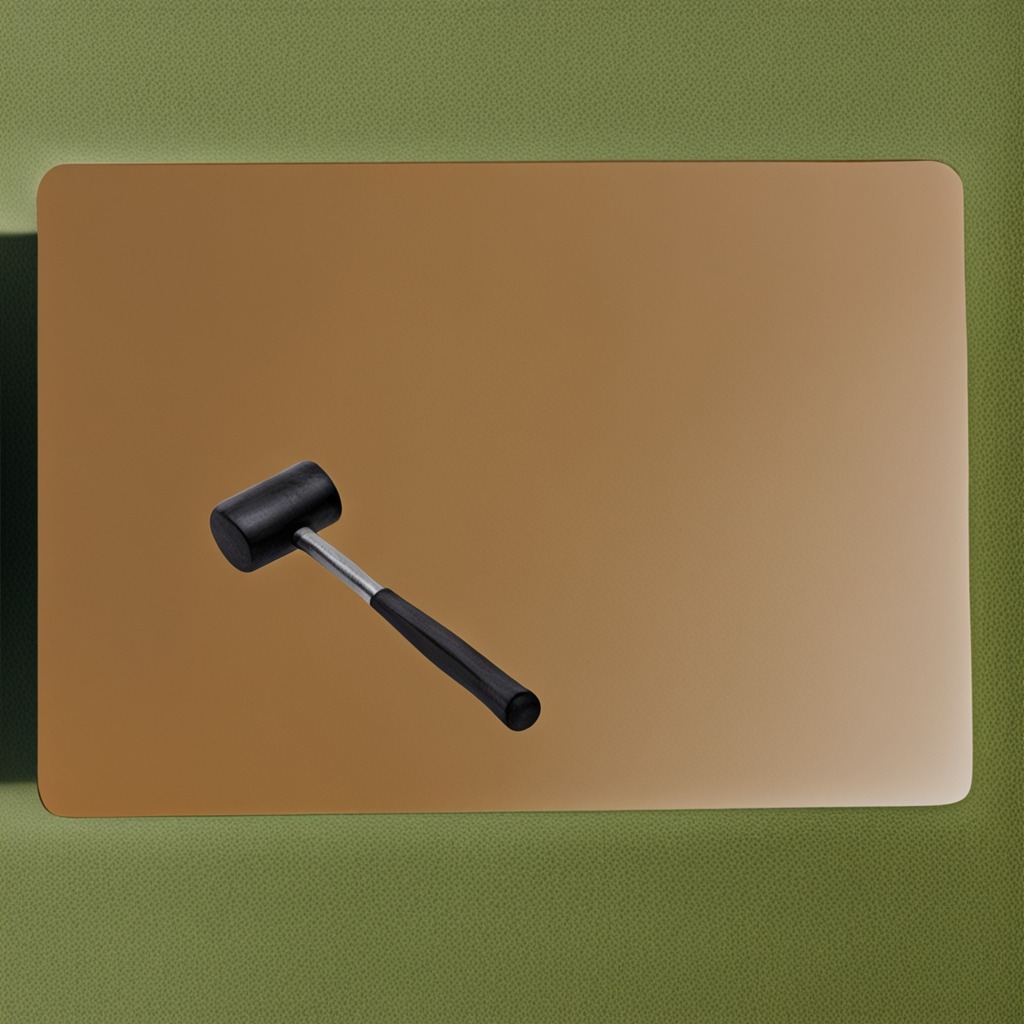
A hammer is lying on a clean utility table in a temporary outdoor tool station afternoon light present textured surface.